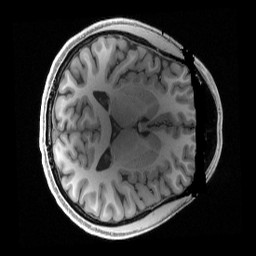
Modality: T1w
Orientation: axial
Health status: healthy
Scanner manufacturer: siemens
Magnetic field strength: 3 T
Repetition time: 2.4 s
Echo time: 0.00222 s